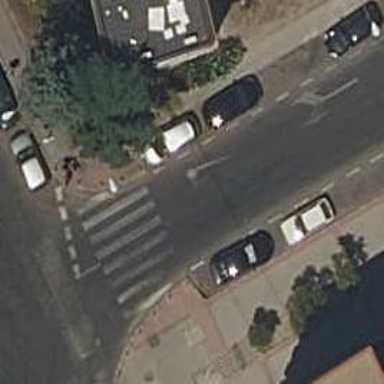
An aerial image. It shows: Uncontrolled road crossing.